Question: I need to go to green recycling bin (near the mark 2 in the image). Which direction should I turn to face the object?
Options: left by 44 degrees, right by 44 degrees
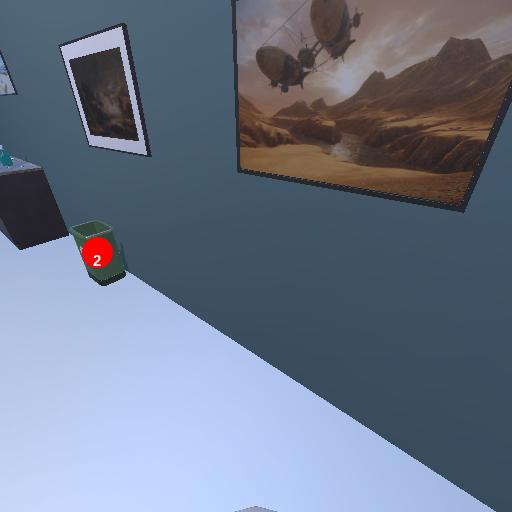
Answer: left by 44 degrees